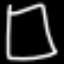
Label: square